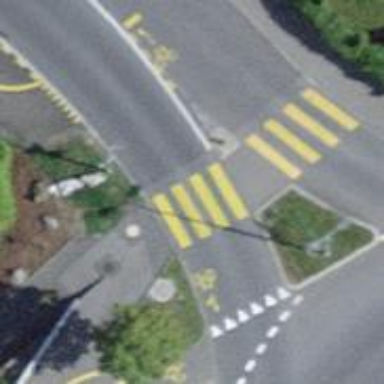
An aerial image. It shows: Uncontrolled zebra crossing with notable zebra markings.